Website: slack
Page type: billing-address
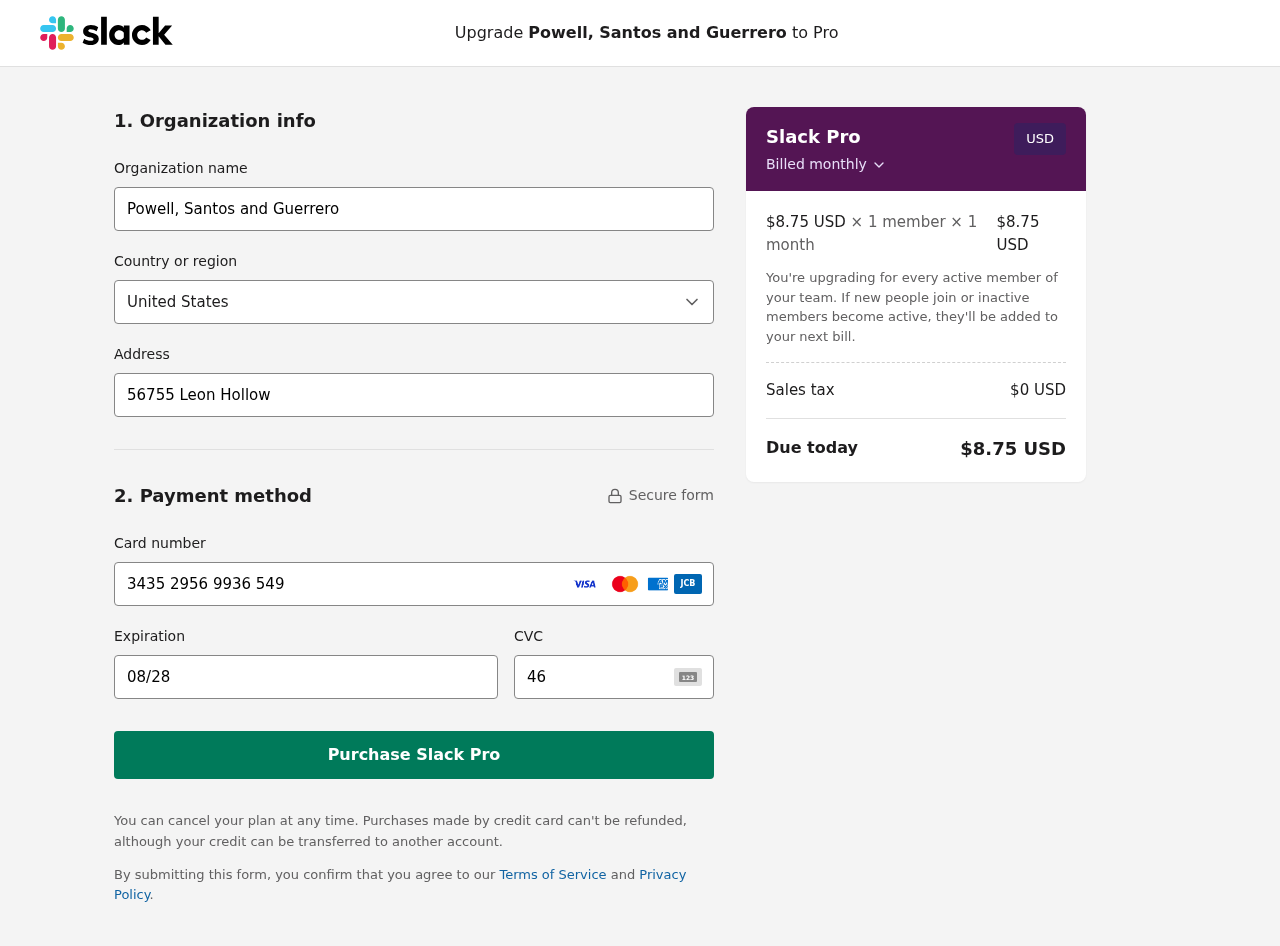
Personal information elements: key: PII_CARD_CVV
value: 4686
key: PII_CARD_EXPIRY
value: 08/28
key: PII_CARD_NUMBER
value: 3435 2956 9936 549
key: PII_COMPANY
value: Powell, Santos and Guerrero
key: PII_COUNTRY
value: United States
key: PII_STREET
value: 56755 Leon Hollow
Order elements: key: ORDER_PRICE_PER_MEMBER
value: $8.75 USD
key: ORDER_MEMBER_COUNT
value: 1
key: ORDER_MONTH_COUNT
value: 1
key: ORDER_SUBTOTAL
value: $8.75 USD
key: ORDER_TAX
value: $0
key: ORDER_TOTAL
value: $8.75 USD